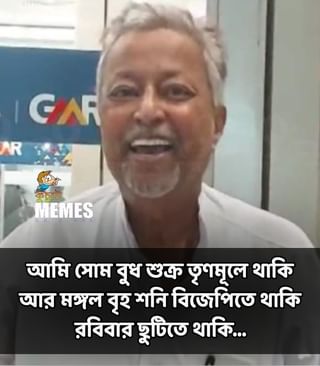
Text: আমি সোম বুধ শুক্র তৃণমূলে থাকি আর মঙ্গল বৃহ শনি বিজেপিতে থাকি রবিবার ছুটিতে থাকি
Label: Hate
Hate category: Political
Targeted group: Organization